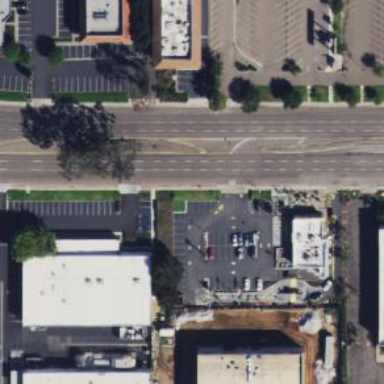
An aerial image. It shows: Secondary link road with asphalt surface.